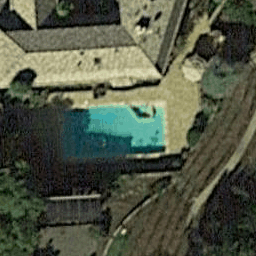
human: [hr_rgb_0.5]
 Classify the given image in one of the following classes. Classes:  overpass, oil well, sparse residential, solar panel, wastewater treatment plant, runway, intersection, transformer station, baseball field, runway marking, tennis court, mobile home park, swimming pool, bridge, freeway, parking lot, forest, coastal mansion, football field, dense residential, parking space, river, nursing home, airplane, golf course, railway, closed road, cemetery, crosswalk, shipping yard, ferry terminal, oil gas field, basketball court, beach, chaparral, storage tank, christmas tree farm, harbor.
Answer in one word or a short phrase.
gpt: swimming pool